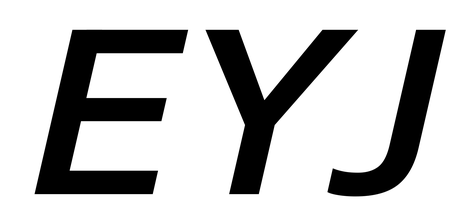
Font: InstrumentSans-Italic_SemiBold_Italic